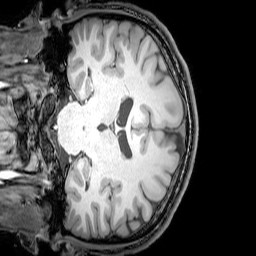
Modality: T1w
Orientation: coronal
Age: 23
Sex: male
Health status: healthy
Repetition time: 0.081 s
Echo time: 0.037 s